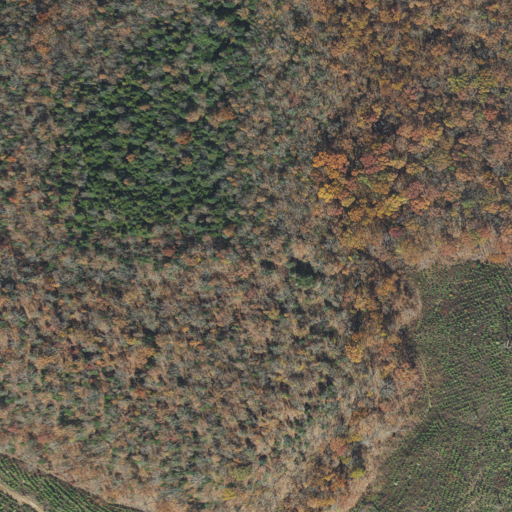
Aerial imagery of mountain in Arkansas named Lost Mountain containing deciduous forest, mixed forest, shrub, evergreen forest, and grassland